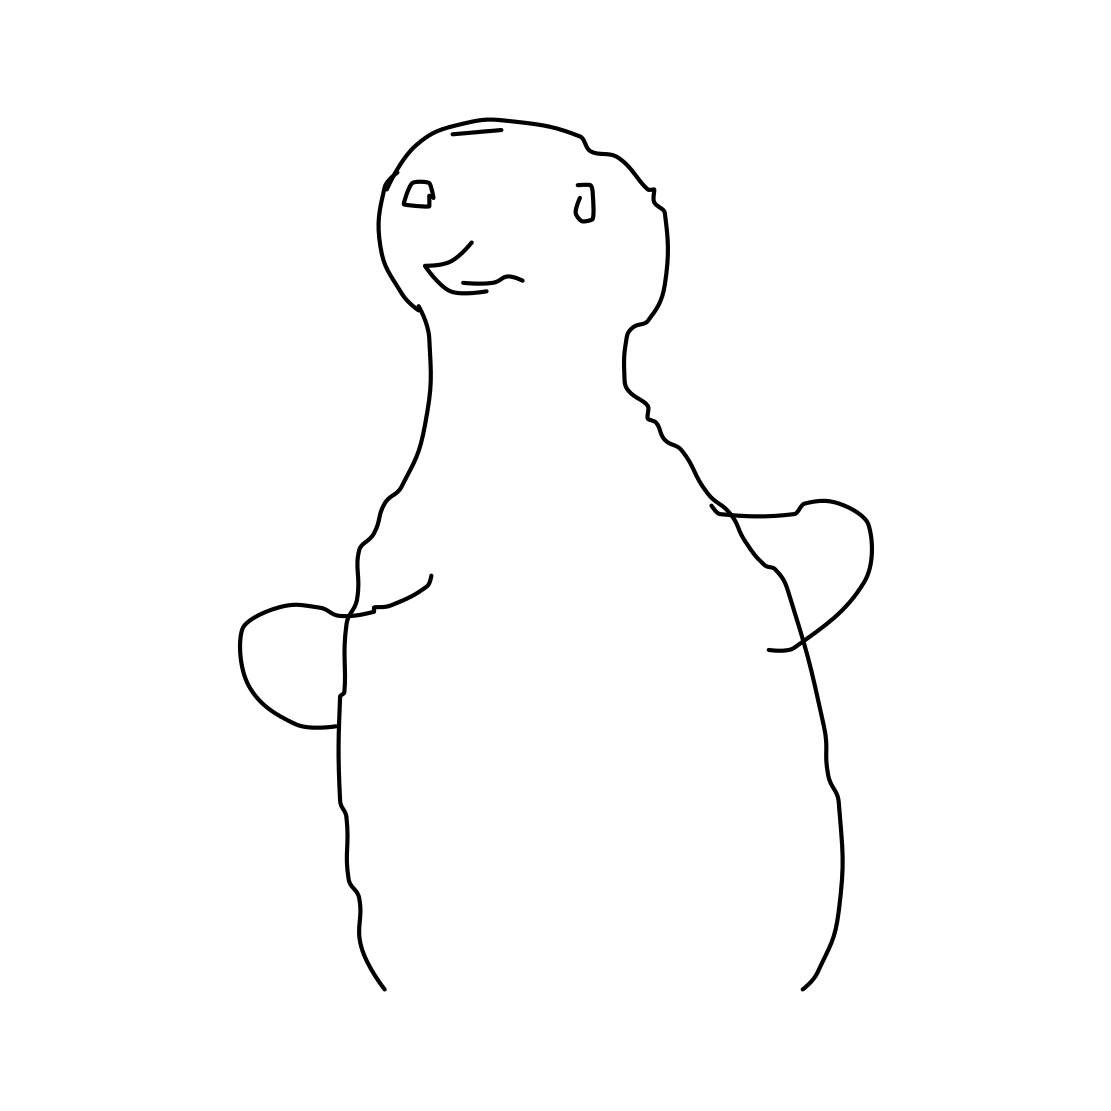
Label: penguin